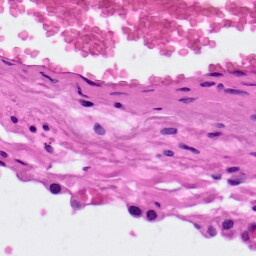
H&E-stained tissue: Lung